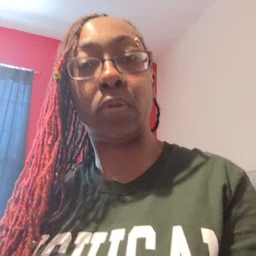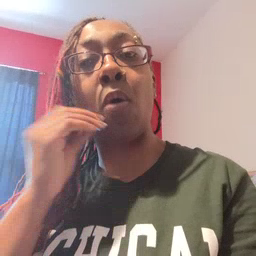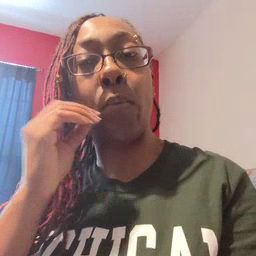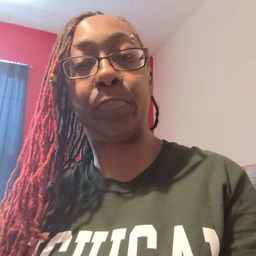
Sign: home